Question: I'm implementing a messaging system in my program. It functions just like e-mail except that it is entirely contained within the system.
I was wondering if anyone has seen an e-mail control template that I could modify. It would have stuff like an inbox, message viewing and message sending parts.
I would just rewire the mail sending & receiving parts to my hook up to my tables.
Thanks!
Edit:
Ok I didn't realize I wrote so much. Make sure you credit Biff_MaGriff if you use this. :D
Tech is .net 3.5 with SubSonic 3.0
The rest is in my answer.
Should look like this in the end. (Minus all my cut outs)

web.config
'''
<pages>
<controls>
...
<add tagPrefix="cc" tagName="MessageFolder" src="~/UserControls/Messages/MessageFolder/MessageFolder.ascx"/>
<add tagPrefix="cc" tagName="MessageView" src="~/UserControls/Messages/MessageView/MessageView.ascx"/>
<add tagPrefix="cc" tagName="MessageCompose" src="~/UserControls/Messages/MessageCompose/MessageCompose.ascx"/>
<add tagPrefix="cc" tagName="MessageBox" src="~/UserControls/Messages/MessageBox/MessageBox.ascx"/>
...
</controls>
<pages>
'''
App_Code/IMessageFolder.cs
'''
using System;
using System.Collections.Generic;
using System.Linq;
using System.Web;
/// <summary>
/// Summary description for IMessageFolder
/// </summary>
public interface IMessageFolder
{
int? MessageID { get; }
}
'''
App_Code/CustomDataViews.cs
'''
using System;
using System.Collections;
using System.Collections.Generic;
using System.Data;
using System.Data.Linq;
using System.Linq;
using System.Web;
/// <summary>
/// Summary description for CustomDataViews
/// </summary>
public class CustomDataViews
{
//Subsonic db
static VAC.Data.VACDB db = new VAC.Data.VACDB();
public class MessageQuery
{
public class Message
{
public int MessageID { get; set; }
public string FromUser { get; set; }
public string ToUser { get; set; }
public DateTime SentDate { get; set; }
public string Subject { get; set; }
public string Body { get; set; }
public bool IsDeletedSender { get; set; }
public bool IsDeletedRecipient { get; set; }
public bool IsRead { get; set; }
}
public enum MailType { ReceivedMail, SentMail };
public Message[] GetMessages(MailType mt, bool showDeleted)
{
List<Message> myMessages = new List<Message>();
foreach (var v in (from m in db.Messages
where (mt == MailType.ReceivedMail ? m.ToUserID : m.FromUserID) == Common.CurrentUserID
&& (showDeleted || !(mt == MailType.ReceivedMail ? m.IsDeletedRecipient : m.IsDeletedSender))
orderby m.SentDate descending
select m))
{
Message mess = new Message();
mess.MessageID = v.MessageID;
mess.FromUser = (from u in db.Users where u.UserID == v.FromUserID select u.UserName).First();
mess.ToUser = (from u in db.Users where u.UserID == v.ToUserID select u.UserName).First();
mess.SentDate = v.SentDate;
mess.Subject = v.Subject;
mess.Body = v.Body;
mess.IsDeletedSender = v.IsDeletedSender;
mess.IsDeletedRecipient = v.IsDeletedRecipient;
mess.IsRead = v.IsRead;
myMessages.Add(mess);
}
return myMessages.ToArray();
}
public Message GetMessage(int MessageID)
{
var myMessage = (from m in db.Messages where m.MessageID == MessageID select m);
if (myMessage.Count() == 1)
{
var v = myMessage.First();
Message mess = new Message();
mess.MessageID = v.MessageID;
mess.FromUser = (from u in db.Users where u.UserID == v.FromUserID select u.UserName).First();
mess.ToUser = (from u in db.Users where u.UserID == v.ToUserID select u.UserName).First();
mess.SentDate = v.SentDate;
mess.Subject = v.Subject;
mess.Body = v.Body;
return mess;
}
else
return null;
}
}
}
'''
App_Code/Common.cs
'''
using System;
using System.Collections.Generic;
using System.Web;
using System.Web.UI;
using System.Web.UI.WebControls;
using System.Web.SessionState;
using System.Web.Configuration;
using System.Data;
using System.Text;
using System.Collections;
using System.Globalization;
using System.Linq;
/// <summary>
/// Summary description for Common
/// </summary>
public class Common
{
/// <summary>
/// Retrieves the index of the column from the gridview. Returns -1 if not found.
/// </summary>
/// <param name="gv"></param>
/// <param name="columnName"></param>
/// <returns></returns>
static public int GetColumnIndex(GridView gv, string columnName)
{
int returnMe = -1;
for (int i = 0; i < gv.Columns.Count; i++)
{
if (gv.Columns[i].HeaderText == columnName)
{
returnMe = i;
break;
}
}
return returnMe;
}
//Colours for gridviews
static public string BGColourRed = "#FF8888";
static public string BGColourRedAlternate = "#FF0000";
static public string BGColourBlue = "#AAAAFF";
static public string BGColourBlueAlternate = "#4444FF";
static public string BGColourGreen = "#2bf053";
static public string BGColourGreenAlternate = "#27c319";
static public string BGColourOrange = "#FFA365";
static public string BGColourOrangeAlternate = "#FF6600";
static public string NormalBGColour(object sender)
{
return "#" +
((GridView)sender).RowStyle.BackColor.R.ToString("X") +
((GridView)sender).RowStyle.BackColor.G.ToString("X") +
((GridView)sender).RowStyle.BackColor.B.ToString("X");
}
static public string AlternateBGColour(object sender)
{
return "#" +
((GridView)sender).AlternatingRowStyle.BackColor.R.ToString("X") +
((GridView)sender).AlternatingRowStyle.BackColor.G.ToString("X") +
((GridView)sender).AlternatingRowStyle.BackColor.B.ToString("X");
}
static public string SelectedBGColour(object sender)
{
string selectedBGColour = "#165EA9";
if (!((GridView)sender).SelectedRowStyle.BackColor.IsEmpty)
{
selectedBGColour = "#" +
((GridView)sender).SelectedRowStyle.BackColor.R.ToString("X") +
((GridView)sender).SelectedRowStyle.BackColor.G.ToString("X") +
((GridView)sender).SelectedRowStyle.BackColor.B.ToString("X");
}
return selectedBGColour;
}
/// <summary>
/// Gridview RowDataBound extension.
/// Allows row selection by clicking on a row and highlights the row in yellow on the mouse hover.
/// </summary>
/// <param name="sender"></param>
/// <param name="e"></param>
static public void GridView_RowDataBound(object sender, GridViewRowEventArgs e)
{
if (e.Row.DataItemIndex == -1)
return;
//e.Row.Attributes.Add("onclick", ((GridView)sender).Page.ClientScript.GetPostBackEventReference((GridView)sender, "Select$" + e.Row.RowIndex.ToString(), false));
string selectedBGColour = SelectedBGColour(sender);
string normalBGColour = NormalBGColour(sender);
string alternateBGColour = AlternateBGColour(sender);
ApplyStylingToRow(e.Row, selectedBGColour, normalBGColour, alternateBGColour);
}
static public void ApplyStylingToRow(GridViewRow row, string selectedBGColour, string normalBGColour, string alternateBGColour)
{
AppendAttribute(row, "onMouseOver",
"this.style.cursor='pointer'; this.style.background='yellow';");
AppendAttribute(row, "onMouseOut",
"this.style.background='" + ((row.RowState & DataControlRowState.Selected) == DataControlRowState.Selected ? selectedBGColour :
(row.RowState & DataControlRowState.Alternate) == DataControlRowState.Alternate ? alternateBGColour : normalBGColour) + "';");
}
static public void GridViewAddRowClick(GridView gv, GridViewRow row, bool isRender)
{
AppendAttribute(row, "onclick", gv.Page.ClientScript.GetPostBackEventReference(gv, "Select$" + row.RowIndex.ToString(), isRender) + ";");
/*
for (int i = 0; i < gv.Columns.Count; i++)
if (!string.IsNullOrEmpty(gv.Columns[i].HeaderText) && row.Cells.Count > 1)
AppendAttribute(row.Cells[i], "onclick", gv.Page.ClientScript.GetPostBackEventReference(gv, "Select$" + row.RowIndex.ToString(), isRender) + ";");
* */
}
static public void GridViewRowClick_Render(GridView gv)
{
foreach (GridViewRow row in gv.Rows)
if (row.RowType == DataControlRowType.DataRow)
GridViewAddRowClick(gv, row, true);
gv.Page.ClientScript.RegisterForEventValidation(gv.UniqueID);
}
/// <summary>
/// Hides a column on a gridview.
/// </summary>
/// <param name="gv"></param>
/// <param name="columnIndex"></param>
static public void HideColumn(GridView gv, int columnIndex)
{
if (gv.HeaderRow != null)
gv.HeaderRow.Cells[columnIndex].Style.Add("display", "none");
foreach (GridViewRow row in gv.Rows)
{
if (row.RowType == DataControlRowType.DataRow)
row.Cells[columnIndex].Style.Add("display", "none");
}
}
/// <summary>
/// Registers javascript to be run.
/// </summary>
/// <param name="con"></param>
/// <param name="script"></param>
static public void RegisterStartupScript(object con, string script)
{
RegisterStartupScript((Control)con, script);
}
/// <summary>
/// Capitalizes the beginning of strings
/// </summary>
/// <param name="strText"></param>
public static string InitCap(string strText)
{
return new CultureInfo("en").TextInfo.ToTitleCase(strText.ToLower());
}
/// <summary>
/// Registers javascript to be run.
/// </summary>
/// <param name="con"></param>
/// <param name="script"></param>
static public void RegisterStartupScript(Control con, string script)
{
ScriptManager sm = ScriptManager.GetCurrent(con.Page);
if (sm != null)
ScriptManager.RegisterStartupScript(con, con.GetType(), Guid.NewGuid().ToString(), script, true);
else
con.Page.ClientScript.RegisterStartupScript(typeof(Page), Guid.NewGuid().ToString(), script, true);
}
/// <summary>
/// Registers a javascript file to be included in the page.
/// </summary>
/// <param name="con"></param>
/// <param name="url"></param>
static public void RegisterClientScriptInclude(Control con, string url)
{
ScriptManager sm = ScriptManager.GetCurrent(con.Page);
if (sm != null)
ScriptManager.RegisterClientScriptInclude(con, con.GetType(), Guid.NewGuid().ToString(), System.Web.Hosting.HostingEnvironment.ApplicationVirtualPath + url);
else
con.Page.ClientScript.RegisterClientScriptInclude(typeof(Page), Guid.NewGuid().ToString(), System.Web.Hosting.HostingEnvironment.ApplicationVirtualPath + url);
}
public static int CurrentUserID { get { return (from u in new VAC.Data.VACDB().Users where u.UserName == HttpContext.Current.User.Identity.Name select u.UserID).First(); } }
public class MessageComposeEventArgs : EventArgs
{
public int? SendToUserID { get; set; }
public string Subject { get; set; }
public MessageComposeEventArgs()
{
}
public MessageComposeEventArgs(int SendToUserID)
{
this.SendToUserID = SendToUserID;
}
public MessageComposeEventArgs(int SendToUserID, string Subject)
{
this.SendToUserID = SendToUserID;
this.Subject = Subject;
}
}
}
'''
App_Code/ExtendedCommandField.cs
'''
using System;
using System.Collections.Generic;
using System.ComponentModel;
using System.Linq;
using System.Web;
using System.Web.UI;
using System.Web.UI.WebControls;
/// <summary>
/// An extended <see cref="CommandField"/> that allows deletions
/// to be confirmed by the user.
/// </summary>
public class ExtendedCommandField : CommandField
{
/// <summary>
/// Initialize the cell.
/// </summary>
public override void InitializeCell(DataControlFieldCell cell,
DataControlCellType cellType, DataControlRowState rowState, int rowIndex)
{
base.InitializeCell(cell, cellType, rowState, rowIndex);
if (!string.IsNullOrEmpty(this.DeleteConfirmationText) && this.ShowDeleteButton)
{
foreach (Control control in cell.Controls)
{
IButtonControl button = control as IButtonControl;
if (button != null && button.CommandName == "Delete")
// Add delete confirmation
((WebControl)control).Attributes.Add("onclick", string.Format
("if (!confirm('{0}')) return false;", this.DeleteConfirmationText));
}
}
}
#region DeleteConfirmationText
/// <summary>
/// Delete confirmation text.
/// </summary>
[Category("Behavior")]
[Description("The text shown to the user to confirm the deletion.")]
public string DeleteConfirmationText
{
get { return this.ViewState["DeleteConfirmationText"] as string; }
set { this.ViewState["DeleteConfirmationText"] = value; }
}
#endregion
}
'''
~/UserControls/Messages/MessageFolder/MessageFolder.ascx
'''
<%@ Control Language="C#" AutoEventWireup="true" CodeFile="MessageFolder.ascx.cs"
Inherits="UserControls_Messages_MessageFolder_MessageFolder" %>
<asp:UpdatePanel ID="up1" runat="server">
<ContentTemplate>
<asp:HiddenField ID="hfMessageID" runat="server" />
<asp:Button ID="butRefresh" runat="server" Text="Check for new Messages" /><asp:Button
ID="butCompose" runat="server" Text="Compose New Message" OnClick="butCompose_Click" /><asp:CheckBox
AutoPostBack="true" ID="cbShowDeleted" runat="server" Text="Show Deleted Messages"
OnCheckedChanged="cbShowDeleted_CheckChanged" />
<asp:GridView ID="gvMessages" runat="server" DataKeyNames="MessageID" AutoGenerateColumns="false"
OnRowDataBound="gvMessages_RowDataBound" OnSelectedIndexChanged="gvMessages_SelectedIndexChanged"
OnRowDeleting="gvMessages_RowDeleting" Width="100%" Style="float: left;">
<Columns>
<asp:BoundField DataField="MessageID" InsertVisible="false" />
<cc:ExtendedCommandField DeleteConfirmationText="Are you certain you wish to delete this record?"
DeleteText="Delete" ShowDeleteButton="true" />
<asp:BoundField DataField="FromUser" HeaderText="From" />
<asp:BoundField DataField="ToUser" HeaderText="To" />
<asp:TemplateField>
<HeaderTemplate>
Sent Date</HeaderTemplate>
<ItemTemplate>
<asp:Label ID="lbl1" runat="server" Text='<%# Bind("SentDate") %>' Style="white-space: nowrap;" /></ItemTemplate>
</asp:TemplateField>
<asp:BoundField DataField="Subject" HeaderText="Subject" ItemStyle-Width="100%" />
</Columns>
</asp:GridView>
</ContentTemplate>
</asp:UpdatePanel>
'''
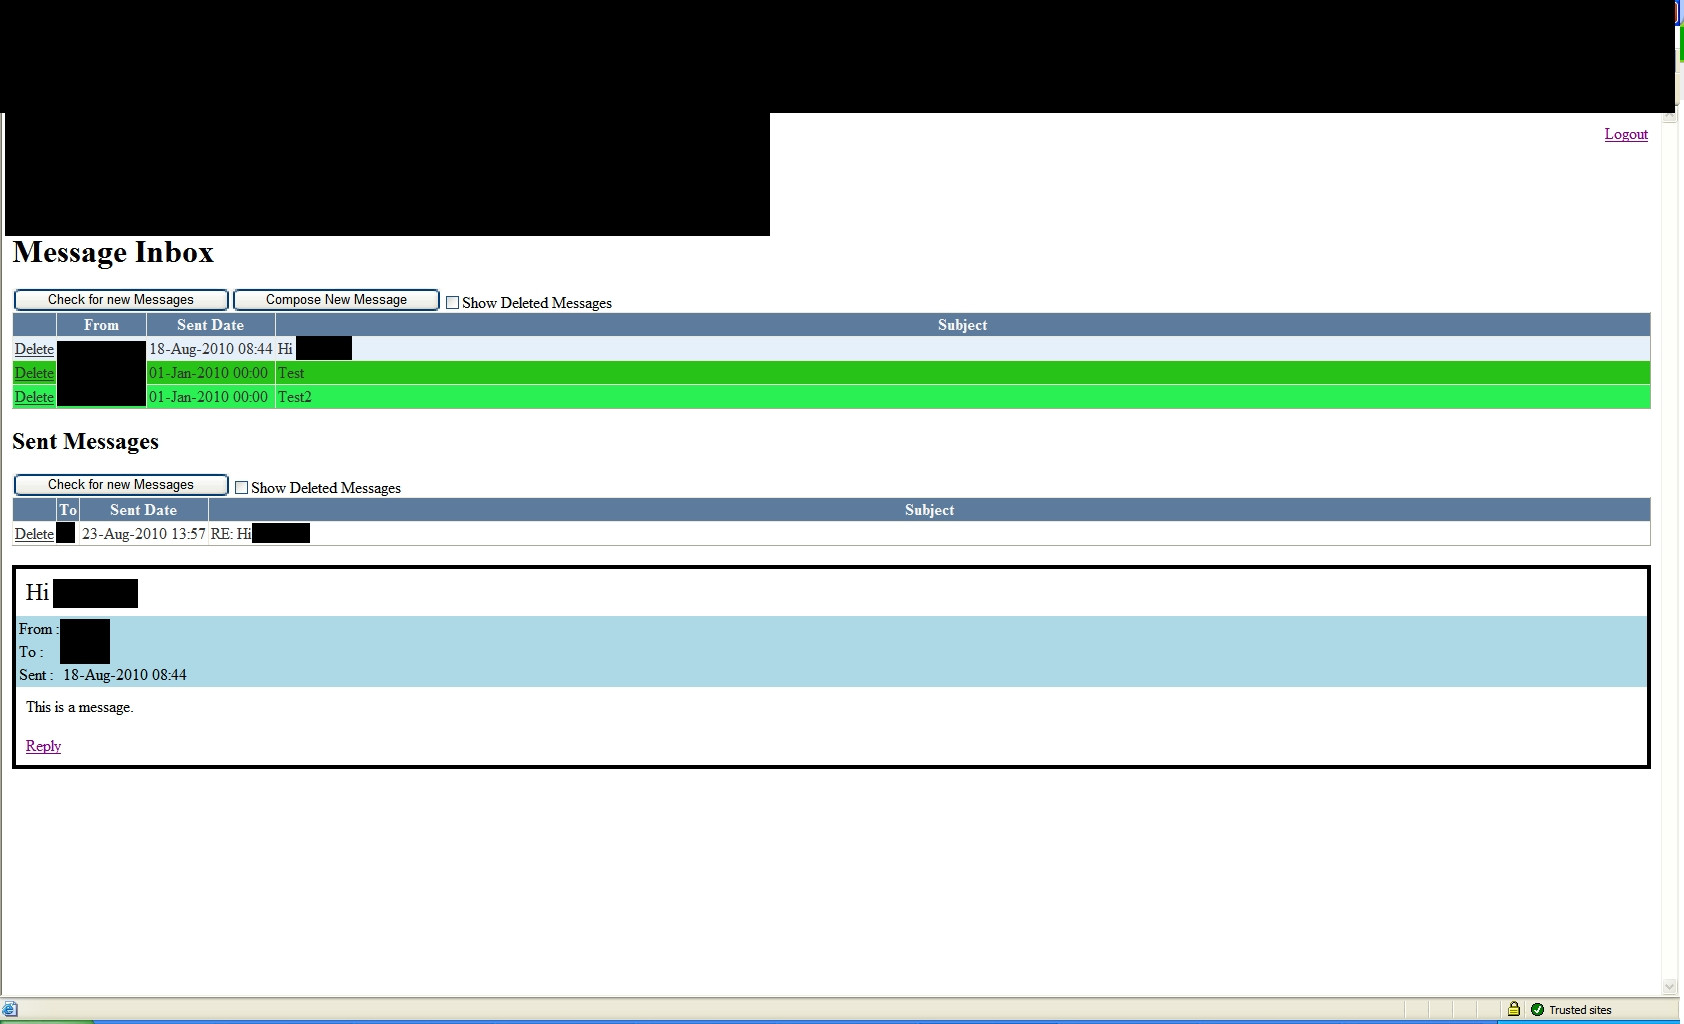
Answer: I ended up creating my own user control. If anyone is interested message and I'll post the details.
Edit:
Ok I didn't realize I wrote so much. Make sure you credit Biff_MaGriff if you use this. :D
Tech is .net 3.5 with SubSonic 3.0
Should look like this in the end.
Hmm, can't post over 30k characters...
Continued from above.
~/UserControls/Messages/MessageFolder/MessageFolder.ascx.cs
'''
using System;
using System.Collections.Generic;
using System.Linq;
using System.Web;
using System.Web.UI;
using System.Web.UI.WebControls;
public partial class UserControls_Messages_MessageFolder_MessageFolder : System.Web.UI.UserControl, IMessageFolder
{
private static int IDCOLUMNINDEX = 0;
private static int DELETECOLUMNINDEX = 1;
private static int FROMCOLUMNINDEX = 2;
private static int TOCOLUMNINDEX = 3;
public event SelectedIndexChangedEventHandler SelectedIndexChanged;
public delegate void SelectedIndexChangedEventHandler(object sender, EventArgs e);
public event ComposeMessageEventHandler ComposeMessage;
public delegate void ComposeMessageEventHandler(object sender, Common.MessageComposeEventArgs e);
VAC.Data.VACDB db = new VAC.Data.VACDB();
public int? MessageID
{
get
{
int id;
if (int.TryParse(hfMessageID.Value, out id))
return id;
else
return null;
}
}
public CustomDataViews.MessageQuery.MailType MailType { get; set; }
protected void Page_Load(object sender, EventArgs e)
{
if (MailType == CustomDataViews.MessageQuery.MailType.SentMail)
{
butCompose.Visible = false;
}
Refresh();
}
public void Refresh()
{
gvMessages.DataSource = new CustomDataViews.MessageQuery().GetMessages(MailType, cbShowDeleted.Checked);
gvMessages.DataBind();
Common.HideColumn(gvMessages, IDCOLUMNINDEX);
if (MailType == CustomDataViews.MessageQuery.MailType.ReceivedMail)
Common.HideColumn(gvMessages, TOCOLUMNINDEX);
else
Common.HideColumn(gvMessages, FROMCOLUMNINDEX);
}
protected void gvMessages_RowDataBound(object sender, GridViewRowEventArgs e)
{
Common.GridView_RowDataBound(sender, e);
if (e.Row.RowType == DataControlRowType.DataRow)
{
CustomDataViews.MessageQuery.Message dataItem = ((CustomDataViews.MessageQuery.Message)e.Row.DataItem);
if (dataItem.IsDeletedSender && MailType == CustomDataViews.MessageQuery.MailType.SentMail
|| dataItem.IsDeletedRecipient && MailType == CustomDataViews.MessageQuery.MailType.ReceivedMail)
{
foreach (TableCell tc in e.Row.Cells)
tc.Enabled = false;
e.Row.Cells[DELETECOLUMNINDEX].Enabled = true;
((LinkButton)e.Row.Cells[DELETECOLUMNINDEX].Controls[0]).Text = "Undelete";
((LinkButton)e.Row.Cells[DELETECOLUMNINDEX].Controls[0]).Attributes.Clear();
}
if (!dataItem.IsRead && MailType == CustomDataViews.MessageQuery.MailType.ReceivedMail)
{
//colouring for initial load
if ((e.Row.RowState & DataControlRowState.Alternate) == DataControlRowState.Alternate)
e.Row.BackColor = System.Drawing.ColorTranslator.FromHtml(Common.BGColourGreenAlternate);
else
e.Row.BackColor = System.Drawing.ColorTranslator.FromHtml(Common.BGColourGreen);
//colouring for onmouse out
Common.ApplyStylingToRow(e.Row, Common.SelectedBGColour(sender), Common.BGColourGreen, Common.BGColourGreenAlternate);
}
}
if (ScriptManager.GetCurrent(this.Page).IsInAsyncPostBack && e.Row.RowType == DataControlRowType.DataRow)
Common.GridViewAddRowClick(gvMessages, e.Row, false);
}
protected void gvMessages_SelectedIndexChanged(object sender, EventArgs e)
{
hfMessageID.Value = gvMessages.SelectedValue != null ? gvMessages.SelectedValue.ToString() : "";
if (MailType == CustomDataViews.MessageQuery.MailType.ReceivedMail)
{
var mess = (from m in db.Messages where m.MessageID == MessageID.Value select m);
if (mess.Count() == 1)
{
var message = mess.First();
message.IsRead = true;
message.Save();
}
}
if (this.SelectedIndexChanged != null)
SelectedIndexChanged(this, new EventArgs());
this.Refresh();
}
protected void gvMessages_RowDeleting(object sender, GridViewDeleteEventArgs e)
{
int id;
if (int.TryParse(((GridView)sender).Rows[e.RowIndex].Cells[IDCOLUMNINDEX].Text, out id))
{
var message = (from m in db.Messages where m.MessageID == id select m).First();
if (!message.IsDeletedRecipient && MailType == CustomDataViews.MessageQuery.MailType.ReceivedMail)
message.IsDeletedRecipient = true;
else
message.IsDeletedRecipient = false;
message.Save();
if (!message.IsDeletedSender && MailType == CustomDataViews.MessageQuery.MailType.SentMail)
message.IsDeletedSender = true;
else
message.IsDeletedSender = false;
message.Save();
gvMessages.SelectedIndex = -1;
gvMessages_SelectedIndexChanged(gvMessages, new EventArgs());
}
Refresh();
}
protected override void Render(HtmlTextWriter writer)
{
Common.GridViewRowClick_Render(gvMessages);
base.Render(writer);
}
protected void butCompose_Click(object sender, EventArgs e)
{
if (this.ComposeMessage != null)
{
this.ComposeMessage(this, new Common.MessageComposeEventArgs());
}
}
protected void cbShowDeleted_CheckChanged(object sender, EventArgs e)
{
Refresh();
}
}
'''
MessageCompose.ascx
'''
<%@ Control Language="C#" AutoEventWireup="true" CodeFile="MessageCompose.ascx.cs"
Inherits="UserControls_Messages_MessageCompose_MessageCompose" %>
<div>
<table style="width: 100%;">
<tr>
<td>
<asp:Label ID="Label1" runat="server" Text="To :" />
</td>
<td style="width:100%">
<asp:DropDownList ID="ddlToUser" runat="server" AppendDataBoundItems="true" DataSourceID="odsUsers"
DataTextField="UserName" DataValueField="UserID">
<asp:ListItem Text="--Select--" Value="" />
</asp:DropDownList>
<asp:ObjectDataSource ID="odsUsers" runat="server" SelectMethod="GetUsers" TypeName="CustomDataViews+UserListQuery">
</asp:ObjectDataSource>
<asp:RequiredFieldValidator ID="rfv1" runat="server" Text="*" ControlToValidate="ddlToUser"
ValidationGroup="Compose" />
</td>
</tr>
<tr>
<td>
<asp:Label ID="Label2" runat="server" Text="Subject :" />
</td>
<td style="padding: 1px 5px 1px 1px">
<asp:TextBox ID="tbSubject" runat="server" Width="100%" />
</td>
</tr>
<tr>
<td colspan="2" style="padding: 1px 5px 1px 1px">
<asp:TextBox ID="tbBody" runat="server" TextMode="MultiLine" Style="width: 100%"
Rows="20" />
</td>
</tr>
<tr>
<td colspan="2">
<table width="100%">
<tr>
<td align="center">
<asp:Label ID="lblMessageSentText" runat="server" Text="Your message was sent." CssClass="info" Visible="false" />
</td>
<td align="right">
<asp:Button ID="butSend" runat="server" Text="Send" OnClick="butSend_Click" ValidationGroup="Compose"
/>
</td>
</tr>
</table>
</td>
</tr>
</table>
</div>
'''
MessageCompose.ascx.cs
'''
using System;
using System.Collections.Generic;
using System.Linq;
using System.Web;
using System.Web.UI;
using System.Web.UI.WebControls;
using VAC.Data;
public partial class UserControls_Messages_MessageCompose_MessageCompose : System.Web.UI.UserControl
{
public event MessageSentEventHandler MessageSent;
public delegate void MessageSentEventHandler(object sender, EventArgs e);
public int? SendToUserID
{
set
{
if (ddlToUser.Items.FindByValue(value.HasValue ? value.Value.ToString() : "") != null)
ddlToUser.SelectedValue = value.HasValue ? value.Value.ToString() : "";
else
Common.RegisterStartupScript(this, "alert('Error : You are unauthorized to respond to this message.');");
}
}
public string SendToSubject
{
set
{
tbSubject.Text = "RE: " + value;
}
}
protected void Page_Load(object sender, EventArgs e)
{
lblMessageSentText.Visible = false;
}
private static string SENTMESSAGETEXT = "Your message was sent at {0} to {1}.";
protected void butSend_Click(object sender, EventArgs e)
{
Message m = new Message();
m.Body = tbBody.Text;
m.FromUserID = Common.CurrentUserID;
m.IsRead = false;
m.SentDate = DateTime.Now;
m.Subject = tbSubject.Text;
int tid;
if (int.TryParse(ddlToUser.SelectedValue, out tid))
m.ToUserID = tid;
m.Save();
lblMessageSentText.Text = string.Format(SENTMESSAGETEXT, DateTime.Now.ToString(), ddlToUser.SelectedItem.Text);
lblMessageSentText.Visible = true;
ddlToUser.SelectedValue = null;
tbSubject.Text = "";
tbBody.Text = "";
if (this.MessageSent != null)
MessageSent(this, new EventArgs());
}
}
'''
MessageView.ascx
'''
<%@ Control Language="C#" AutoEventWireup="true" CodeFile="MessageView.ascx.cs" Inherits="UserControls_Messages_MessageView_MessageView" %>
<asp:HiddenField ID="hfMessageID" runat="server" />
<div style="border-style: solid;">
<div style="font-size: x-large; padding: 10px 10px 10px 10px;">
<asp:Label ID="lblSubject" runat="server" Text='<%# Bind("Subject") %>' /></div>
<div style="background-color: lightblue;">
<table>
<tr>
<td>
<asp:Label ID="Label1" runat="server" Text="From :" />
</td>
<td>
<asp:Label ID="lblFromUser" runat="server" Text='<%# Bind("FromUser") %>' />
</td>
</tr>
<tr>
<td>
<asp:Label ID="Label2" runat="server" Text="To :" />
</td>
<td>
<asp:Label ID="lblToUser" runat="server" Text='<%# Bind("ToUser") %>' />
</td>
</tr>
<tr>
<td>
<asp:Label ID="Label3" runat="server" Text="Sent :" />
</td>
<td>
<asp:Label ID="lblSentDate" runat="server" Text='<%# Bind("SentDate") %>' />
</td>
</tr>
</table>
</div>
<div style="padding: 10px 10px 10px 10px">
<asp:Label ID="lblBody" runat="server" Text='<%# Bind("Body") %>' />
</div>
<div style="padding: 10px 10px 10px 10px">
<asp:LinkButton ID="lbReply" runat="server" Text="Reply"
onclick="lbReply_Click" /></div>
</div>
'''
MessageView.ascx.cs
'''
using System;
using System.Collections.Generic;
using System.Linq;
using System.Web;
using System.Web.UI;
using System.Web.UI.WebControls;
public partial class UserControls_Messages_MessageView_MessageView : System.Web.UI.UserControl
{
public event ComposeMessageEventHandler ComposeMessage;
public delegate void ComposeMessageEventHandler(object sender, Common.MessageComposeEventArgs e);
public int? MessageID
{
get
{
int mid;
return int.TryParse(hfMessageID.Value, out mid) ? mid : new int?();
}
set
{
hfMessageID.Value = (value.HasValue) ? value.ToString() : "";
BindMessageView();
}
}
private void BindMessageView()
{
if (MessageID.HasValue)
{
CustomDataViews.MessageQuery.Message message = new CustomDataViews.MessageQuery().GetMessage(MessageID.Value);
this.Visible = true;
lblBody.Text = message.Body;
lblFromUser.Text = message.FromUser;
lblSentDate.Text = message.SentDate.ToString();
lblSubject.Text = message.Subject;
lblToUser.Text = message.ToUser;
}
else
{
this.Visible = false;
lblBody.Text = "";
lblFromUser.Text = "";
lblSentDate.Text = "";
lblSubject.Text = "";
lblToUser.Text = "";
}
}
protected void Page_Load(object sender, EventArgs e)
{
}
protected void lbReply_Click(object sender, EventArgs e)
{
var mess = (from m in new VAC.Data.VACDB().Messages where m.MessageID == MessageID select m);
if (mess.Count() == 1)
{
if (this.ComposeMessage != null)
this.ComposeMessage(this, new Common.MessageComposeEventArgs(mess.First().FromUserID, mess.First().Subject));
}
}
}
'''
MessageBox.ascx
'''
<%@ Control Language="C#" AutoEventWireup="true" CodeFile="MessageBox.ascx.cs" Inherits="UserControls_Messages_MessageBox_MessageBox" %>
<asp:UpdatePanel ID="up1" runat="server">
<ContentTemplate>
<h1>
Message Inbox</h1>
<cc:MessageFolder ID="mf1" runat="server" MailType="ReceivedMail" OnSelectedIndexChanged="SelectedMessageChanged"
OnComposeMessage="ComposeMessage" />
<h2>
Sent Messages</h2>
<cc:MessageFolder ID="mf2" runat="server" MailType="SentMail" OnSelectedIndexChanged="SelectedMessageChanged" />
<br />
<cc:MessageView ID="mv1" runat="server" OnComposeMessage="ComposeMessage" />
<br />
<cc:MessageCompose ID="mc1" runat="server" OnMessageSent="mc1_MessageSent" />
</ContentTemplate>
</asp:UpdatePanel>
'''
MessageBox.ascx.cs
'''
using System;
using System.Collections.Generic;
using System.Linq;
using System.Web;
using System.Web.UI;
using System.Web.UI.WebControls;
public partial class UserControls_Messages_MessageBox_MessageBox : System.Web.UI.UserControl
{
protected void Page_Load(object sender, EventArgs e)
{
if (!Page.IsPostBack)
{
mv1.MessageID = mf1.MessageID;
mc1.Visible = false;
}
}
protected void SelectedMessageChanged(object sender, EventArgs e)
{
mv1.MessageID = ((IMessageFolder)sender).MessageID;
mc1.Visible = false;
}
protected void ComposeMessage(object sender, Common.MessageComposeEventArgs e)
{
mc1.Visible = true;
mc1.DataBind();
if (e.SendToUserID.HasValue)
mc1.SendToUserID = e.SendToUserID;
if (!string.IsNullOrEmpty(e.Subject))
mc1.SendToSubject = e.Subject;
}
protected void mc1_MessageSent(object sender, EventArgs e)
{
mf2.Refresh();
}
}
'''
Messages.aspx
'''
<%@ Page Title="" Language="C#" MasterPageFile="~/Templates/Patient.master" AutoEventWireup="true"
CodeFile="Messages.aspx.cs" Inherits="UI_Patient_Messages" %>
<asp:Content ID="Content1" ContentPlaceHolderID="ContentPlaceHolder1" runat="Server">
<cc:MessageBox ID="mi1" runat="server" />
</asp:Content>
'''
Messages.aspx.cs
'''
using System;
using System.Collections.Generic;
using System.Linq;
using System.Web;
using System.Web.UI;
using System.Web.UI.WebControls;
public partial class UI_Patient_Messages : BasePage
{
protected void Page_Load(object sender, EventArgs e)
{
}
}
'''